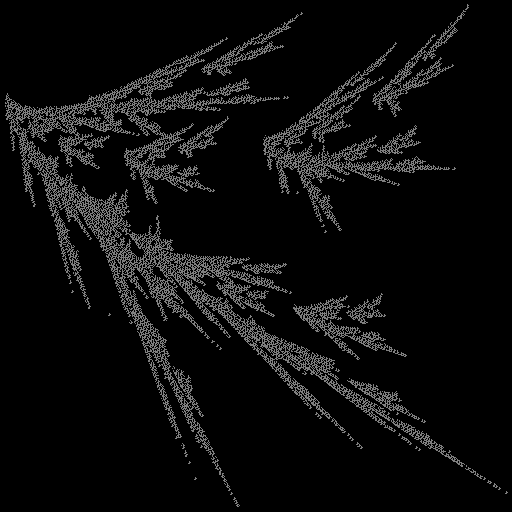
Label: filmyfern